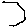
Label: hexagon